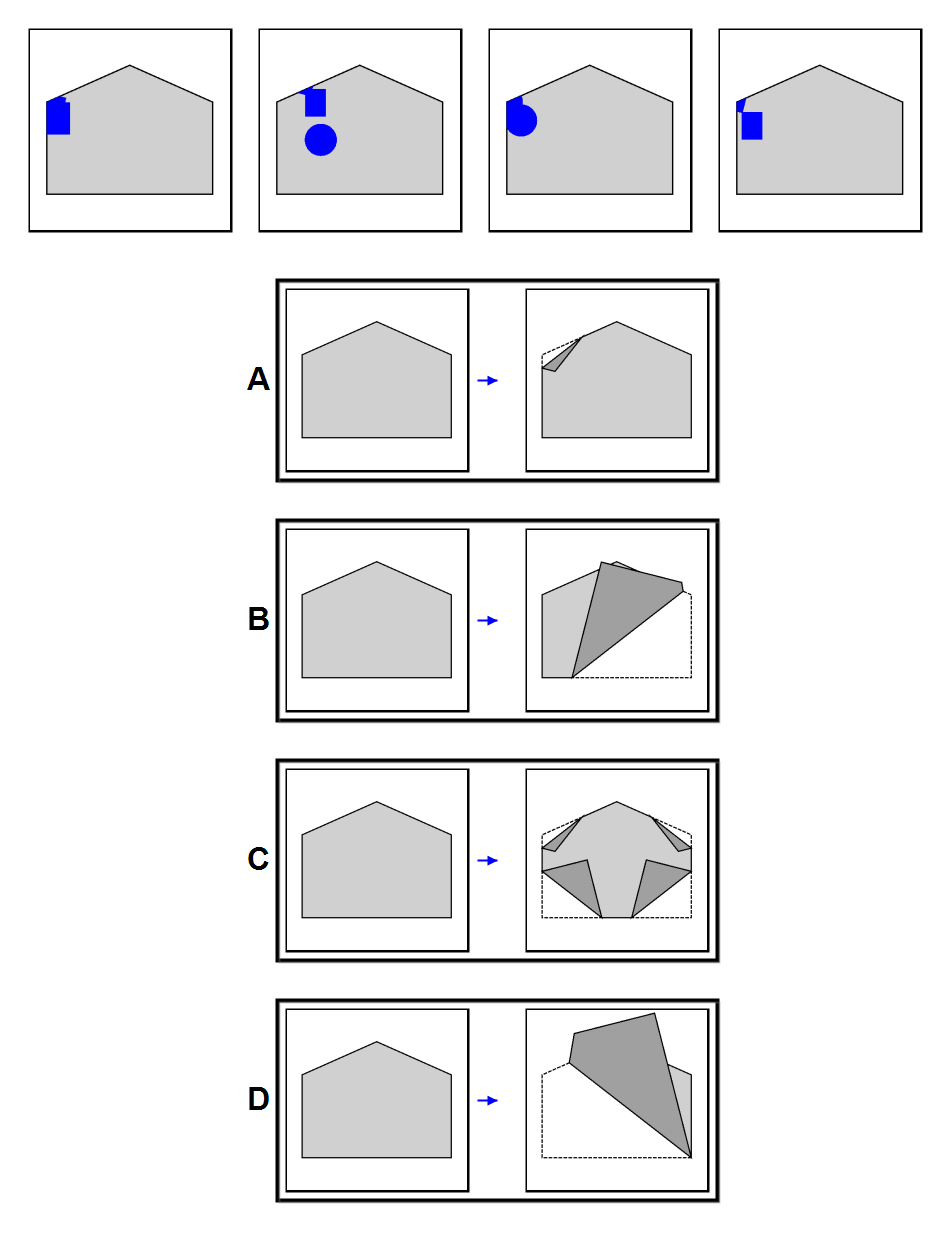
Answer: A